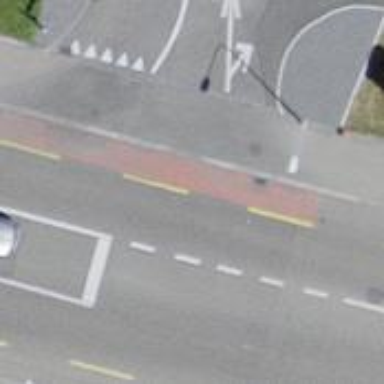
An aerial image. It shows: Primary road with asphalt surface. There are sidewalks on both sides and designated cycle lanes on each side.